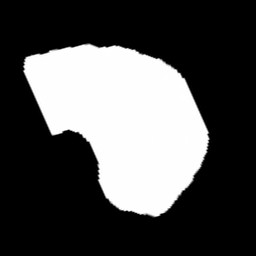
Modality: FA
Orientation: sagittal
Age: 58
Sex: male
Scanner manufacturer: siemens
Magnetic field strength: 3 T
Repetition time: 5.47 s
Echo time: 0.0854 s